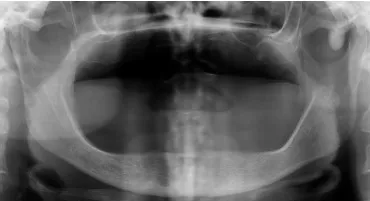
Panoramic radiographic visualizing a pedunculated osseous lesion originating from the left zygomatic arch.
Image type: radiology (x_ray)